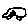
Label: car